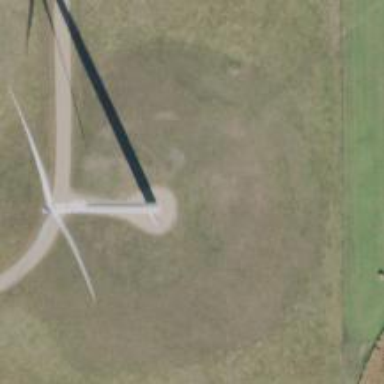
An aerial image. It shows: Wind generator with horizontal axis. The generator is wind turbine.